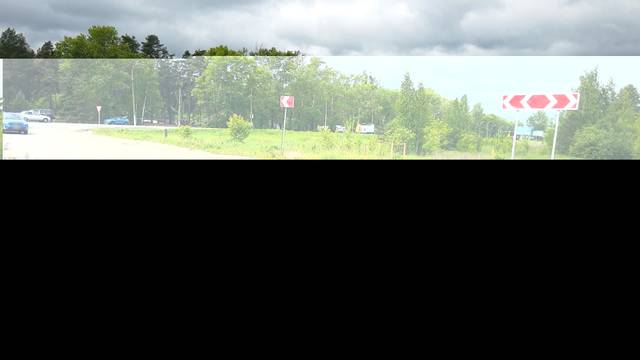
Region: Russia
Coordinates: 56.166, 44.184